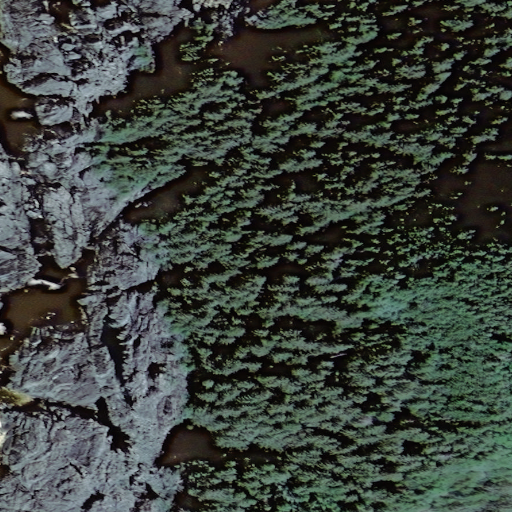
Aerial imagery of cape in Alaska named Puffin Point containing only unknown